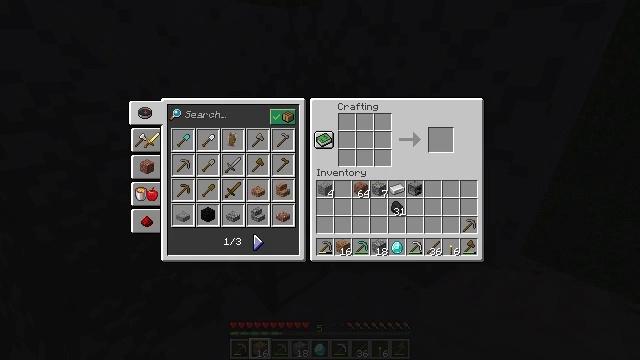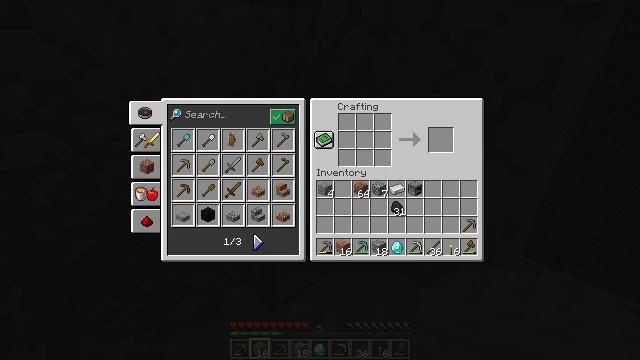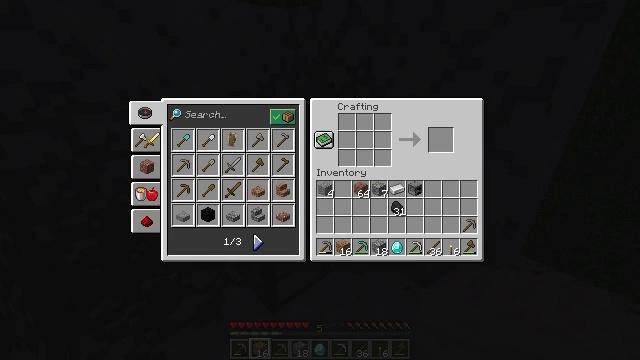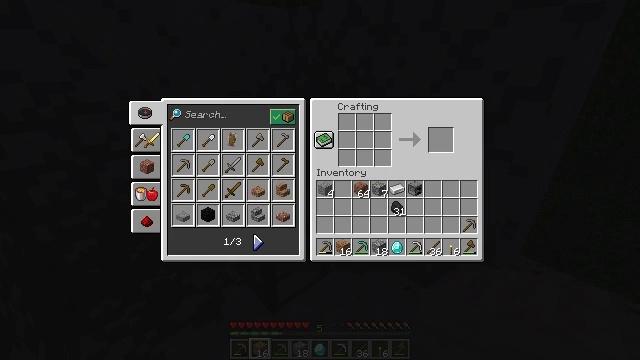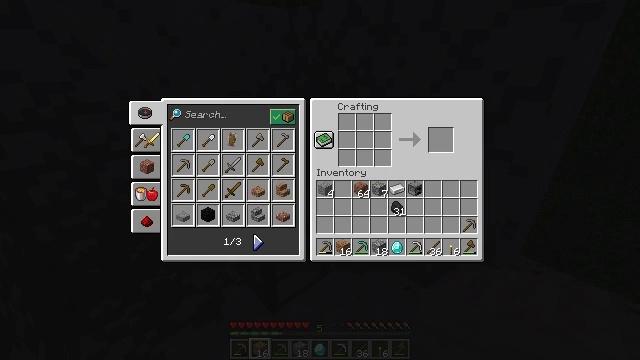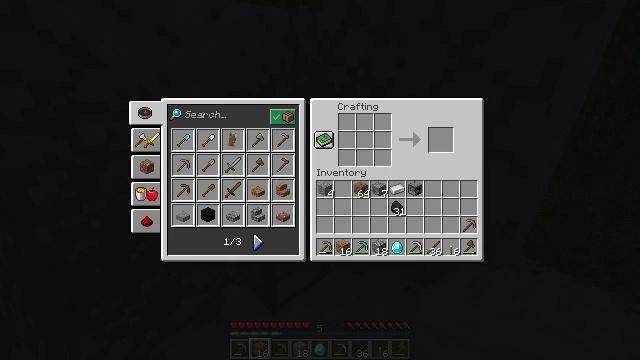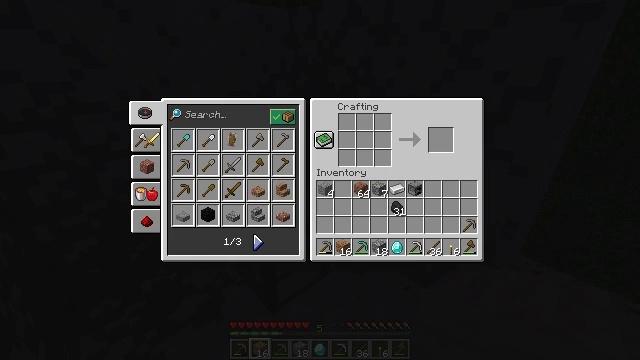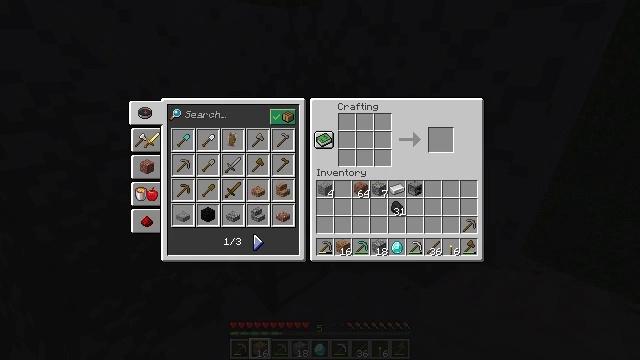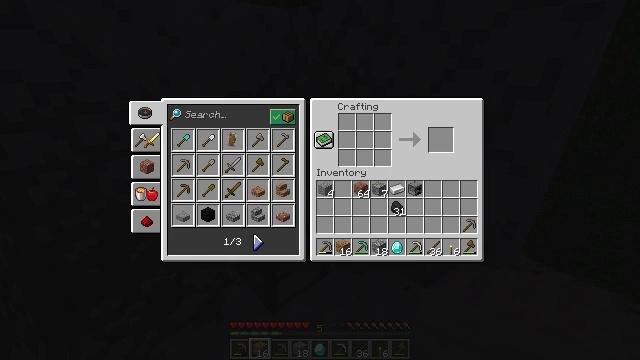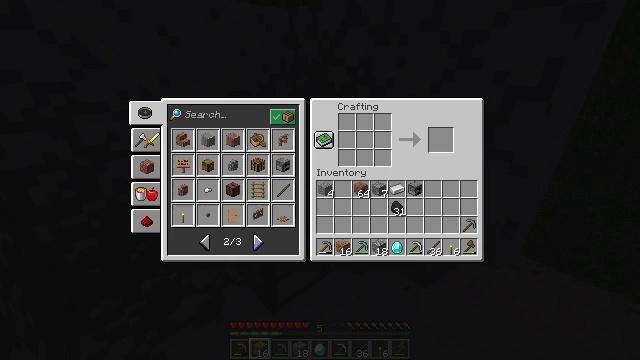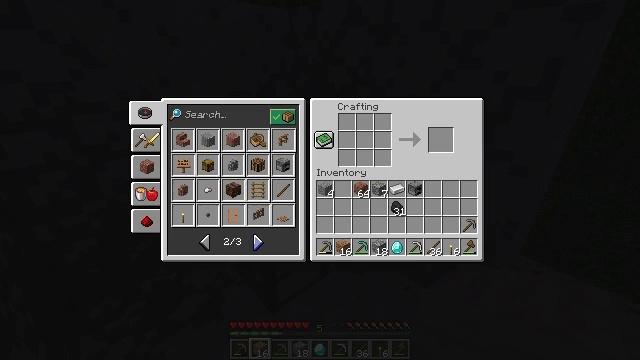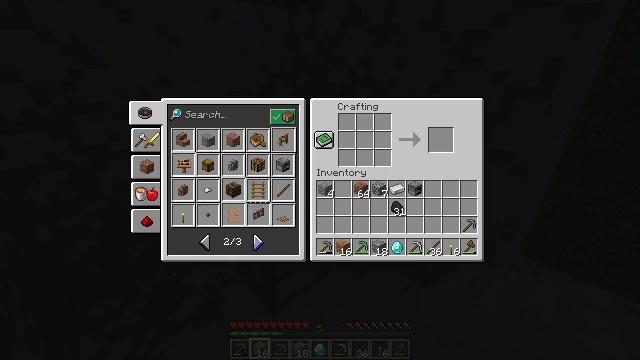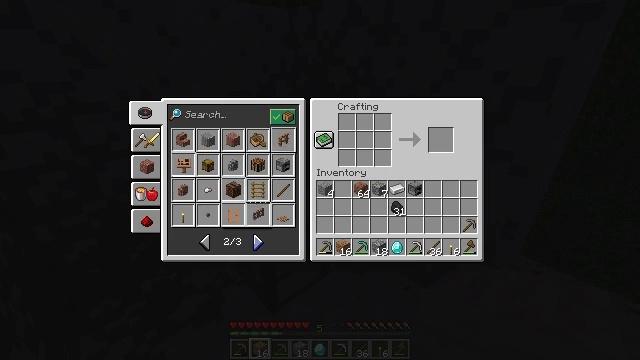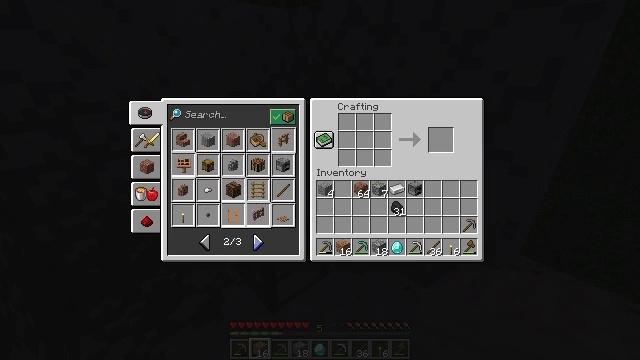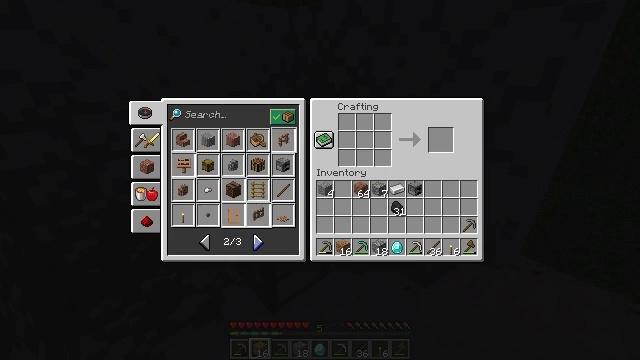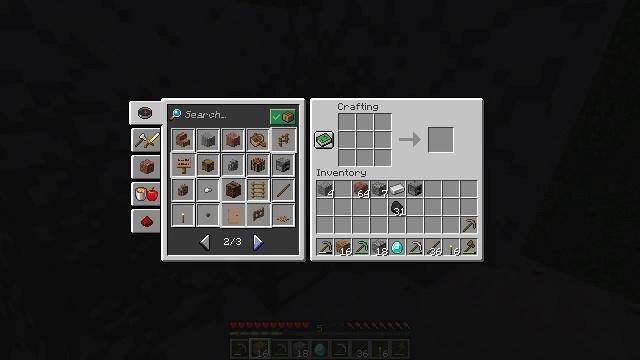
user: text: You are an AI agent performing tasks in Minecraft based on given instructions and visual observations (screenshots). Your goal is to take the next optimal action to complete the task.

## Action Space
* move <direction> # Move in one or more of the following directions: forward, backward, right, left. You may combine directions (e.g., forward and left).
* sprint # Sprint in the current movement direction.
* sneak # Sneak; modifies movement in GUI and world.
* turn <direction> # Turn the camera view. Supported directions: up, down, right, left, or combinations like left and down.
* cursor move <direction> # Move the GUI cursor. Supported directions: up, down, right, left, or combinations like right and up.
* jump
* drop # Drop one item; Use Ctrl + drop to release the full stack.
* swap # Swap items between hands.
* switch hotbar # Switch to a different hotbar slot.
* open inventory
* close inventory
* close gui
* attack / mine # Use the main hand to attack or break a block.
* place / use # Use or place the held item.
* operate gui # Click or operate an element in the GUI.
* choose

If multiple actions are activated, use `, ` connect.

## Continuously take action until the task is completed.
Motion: motion action
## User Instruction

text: Craft a jungle door in the crafting grid.
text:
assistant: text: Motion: no_op
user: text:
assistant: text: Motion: no_op
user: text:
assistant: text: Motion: no_op
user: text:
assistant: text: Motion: no_op
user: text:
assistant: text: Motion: no_op
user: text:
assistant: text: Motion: no_op
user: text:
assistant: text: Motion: no_op
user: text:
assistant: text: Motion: no_op
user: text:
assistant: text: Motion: operate gui
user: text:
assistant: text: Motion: operate gui
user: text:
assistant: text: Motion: operate gui
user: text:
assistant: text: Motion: no_op
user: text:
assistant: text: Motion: no_op
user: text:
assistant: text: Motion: no_op
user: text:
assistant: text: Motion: no_op
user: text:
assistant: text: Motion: no_op
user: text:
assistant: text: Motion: no_op
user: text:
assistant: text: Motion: no_op
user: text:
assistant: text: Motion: no_op
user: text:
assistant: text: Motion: no_op
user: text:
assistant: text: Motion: no_op
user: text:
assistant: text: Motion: no_op
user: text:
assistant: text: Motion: no_op
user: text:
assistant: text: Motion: no_op
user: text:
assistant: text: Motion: no_op
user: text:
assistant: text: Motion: no_op
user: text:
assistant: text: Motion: no_op
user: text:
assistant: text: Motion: no_op
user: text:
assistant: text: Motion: no_op
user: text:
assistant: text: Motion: no_op